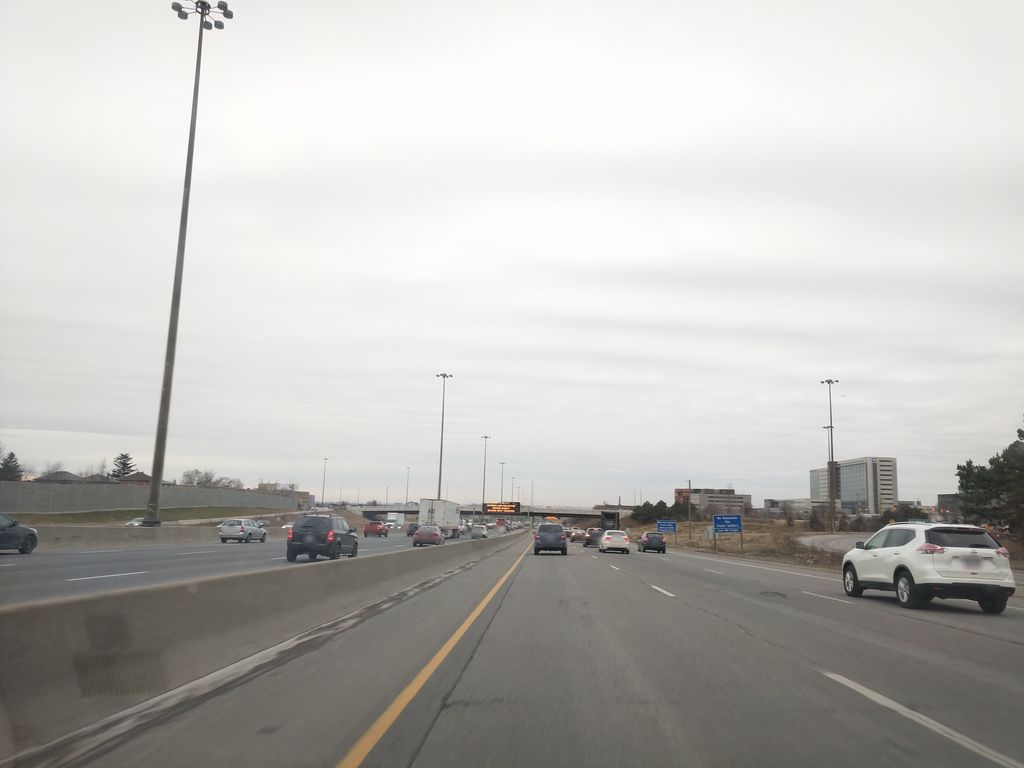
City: toronto